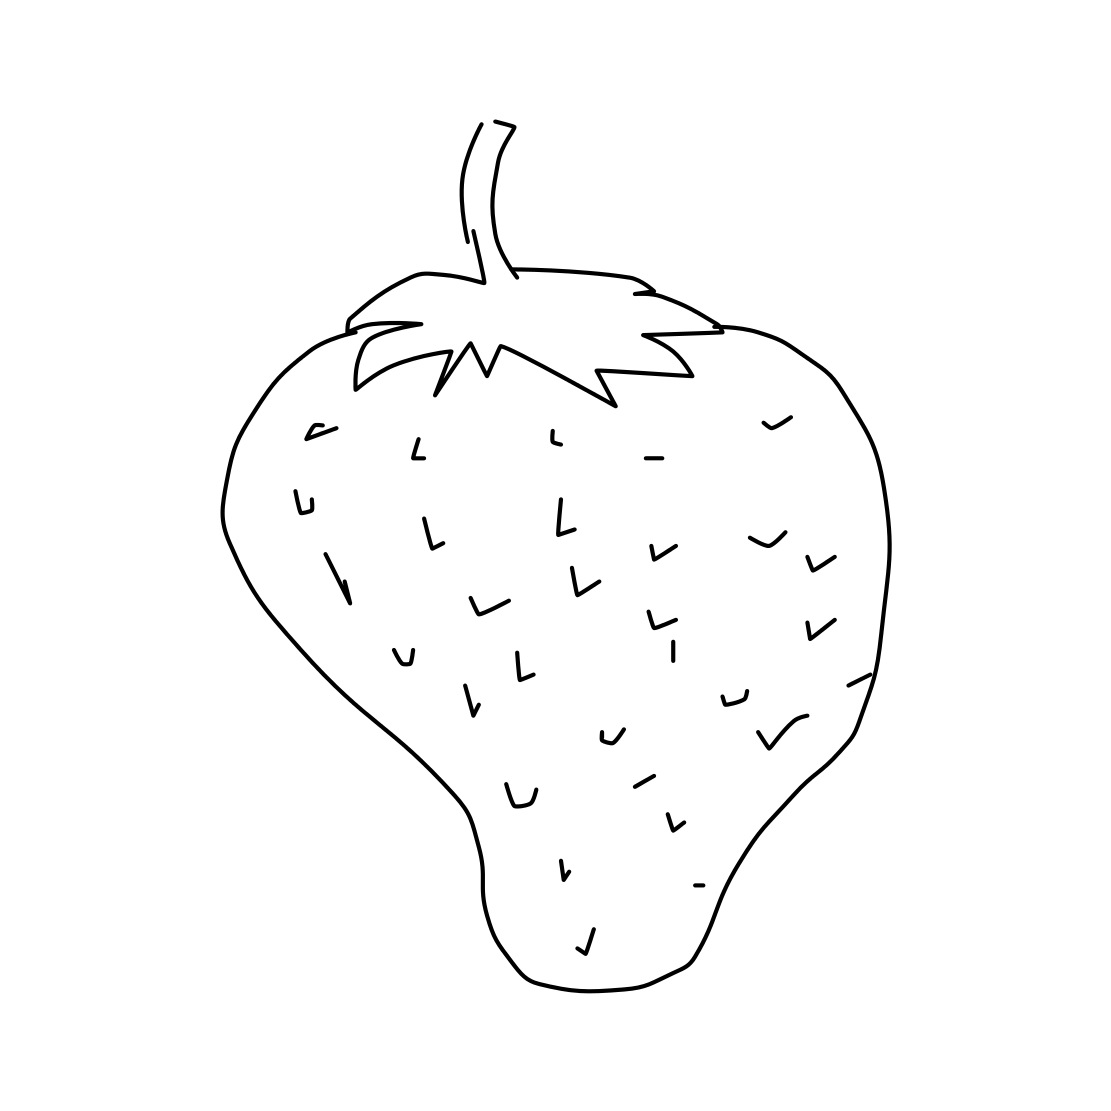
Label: strawberry